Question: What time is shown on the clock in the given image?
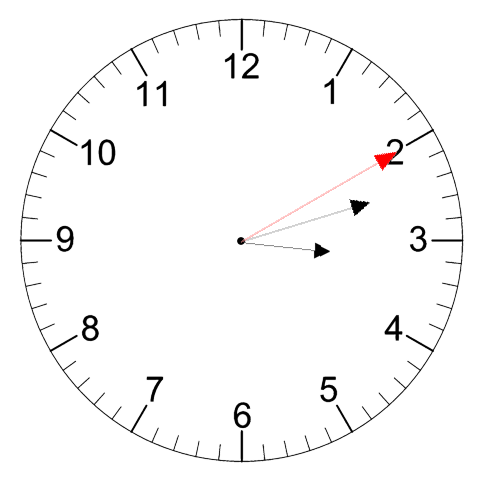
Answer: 03:12:10